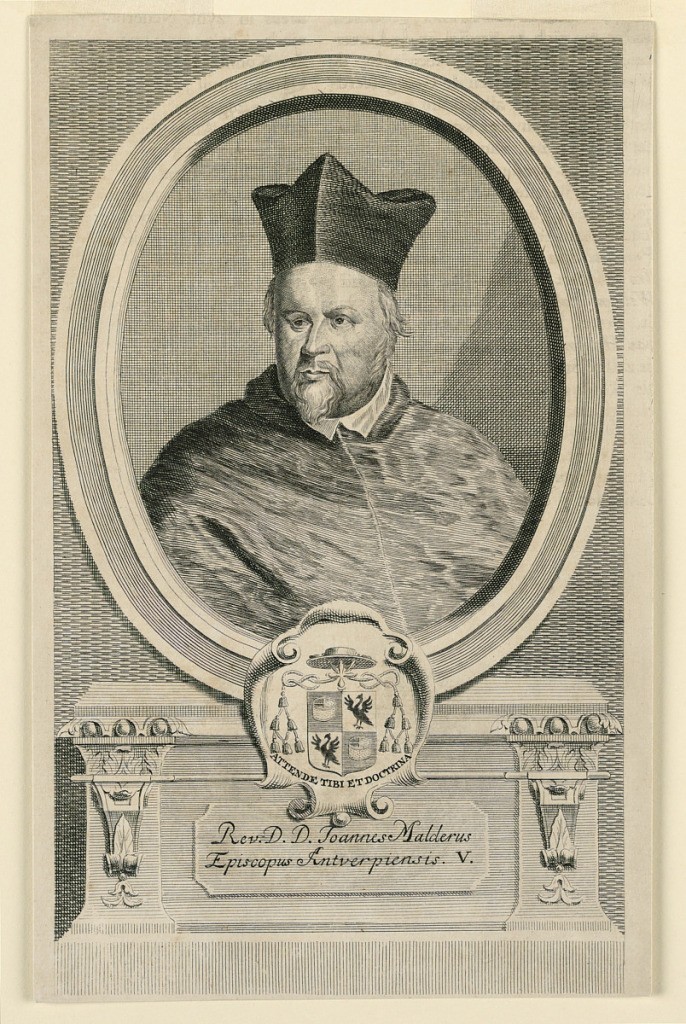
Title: Portrait of Joannes Malderus, Bishop of Antwerp
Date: ca. 1700-1730
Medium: Engraving on paper
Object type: Print
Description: Within an oval frame is the bust portrait of a cleric, wearing a beretta, a van dyck beard, and side whiskers. Below, his escutcheon and motto, and inscription.